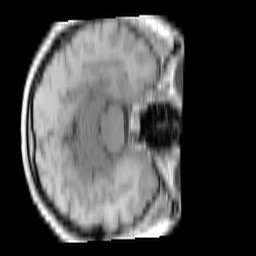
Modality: T1w
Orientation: axial
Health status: ill
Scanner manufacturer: siemens
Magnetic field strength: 3 T
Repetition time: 0.4 s
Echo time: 0.00272 s